Question: Can't create correct location manually - it always shows wrong position. Can someone tell how to do it right and show where I have wrong values in my code? Thanks.

'''
ESTLocationBuilder *locationBuilder = [ESTLocationBuilder new];
[locationBuilder setLocationBoundaryPoints:@[
[ESTPoint pointWithX:0 y:0],
[ESTPoint pointWithX:0 y:7.46],
[ESTPoint pointWithX:7.6 y:7.46],
[ESTPoint pointWithX:7.6 y:0]
]];
[locationBuilder setLocationOrientation:275];
[locationBuilder addBeaconIdentifiedByMac:kBeaconMac1
atBoundarySegmentIndex:0
inDistance:0
fromSide:ESTLocationBuilderLeftSide];
[locationBuilder addBeaconIdentifiedByMac:kBeaconMac2
atBoundarySegmentIndex:1
inDistance:0
fromSide:ESTLocationBuilderLeftSide];
[locationBuilder addBeaconIdentifiedByMac:kBeaconMac3
atBoundarySegmentIndex:2
inDistance:0
fromSide:ESTLocationBuilderRightSide];
[locationBuilder addBeaconIdentifiedByMac:kBeaconMac4
atBoundarySegmentIndex:3
inDistance:0
fromSide:ESTLocationBuilderRightSide];
self.location = [locationBuilder build];
'''
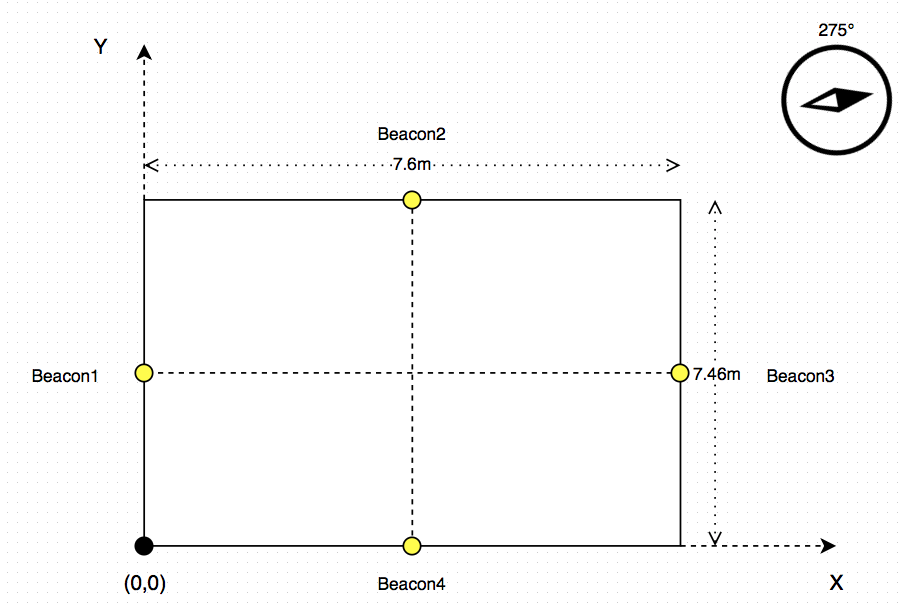
Answer: The way you're setting up points and orientation looks fine.
The only thing that needs changing:
'''
[locationBuilder addBeaconIdentifiedByMac:kBeaconMac1
atBoundarySegmentIndex:0
inDistance:0
fromSide:ESTLocationBuilderLeftSide];
'''
This code reads:
> I have a beacon with MAC addreses 'kBeaconMac1' placed on the first wall ('atBoundarySegmentIndex:0'), 0 meters ('inDistance:0') from the left side of the wall ('fromSide:ESTLocationBuilderLeftSide').
"Left" or "Right" is understood as "I'm in the middle of the room, facing directly towards the wall; the left side is to my left and the right side is to my right".
"First wall" is understood as the wall between the first two points you defined in 'setLocationBoundaryPoints'. "Second wall" would be between the second and the third point, "Third wall" between the third and the fourth, and the final "Fourth wall"--the fourth and the first.
Looking at the picture, you actually have your beacon in the middle of the wall, so you want the 'inDistance' parameters set to 'theWidthOfTheWall / 2', i.e. in case of the "First wall", '7.46 / 2 = 3.73'. In this particular scenario, "left" or "right" doesn't matter.
Here's the code matching the picture:
'''
[locationBuilder addBeaconIdentifiedByMac:kBeaconMac1
atBoundarySegmentIndex:0
inDistance:3.73
fromSide:ESTLocationBuilderLeftSide];
[locationBuilder addBeaconIdentifiedByMac:kBeaconMac2
atBoundarySegmentIndex:1
inDistance:3.8
fromSide:ESTLocationBuilderLeftSide];
[locationBuilder addBeaconIdentifiedByMac:kBeaconMac3
atBoundarySegmentIndex:2
inDistance:3.73
fromSide:ESTLocationBuilderRightSide];
[locationBuilder addBeaconIdentifiedByMac:kBeaconMac4
atBoundarySegmentIndex:3
inDistance:3.8
fromSide:ESTLocationBuilderRightSide];
'''